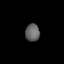
Tissue: lung
Cell type: Endothelial cells
Senescence score: 0.6007
Nuclear area (px): 245
Mean DAPI intensity: 99.045